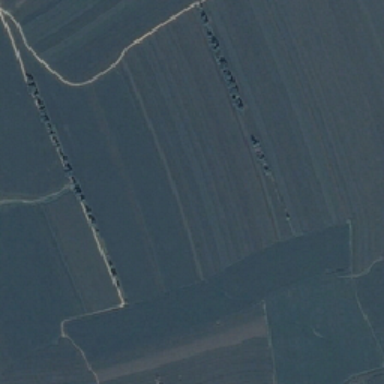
There are many green plants in the big field .